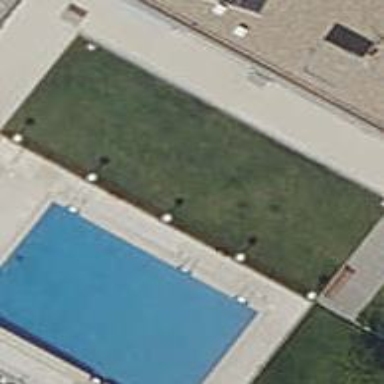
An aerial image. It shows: Swimming pool within leisure land area designed for swimming activities.